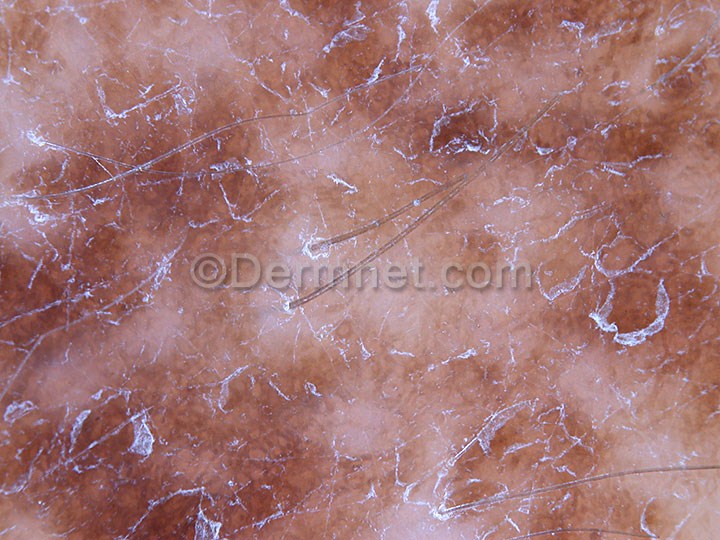
Disease: Melanoma Skin Cancer Nevi and Moles